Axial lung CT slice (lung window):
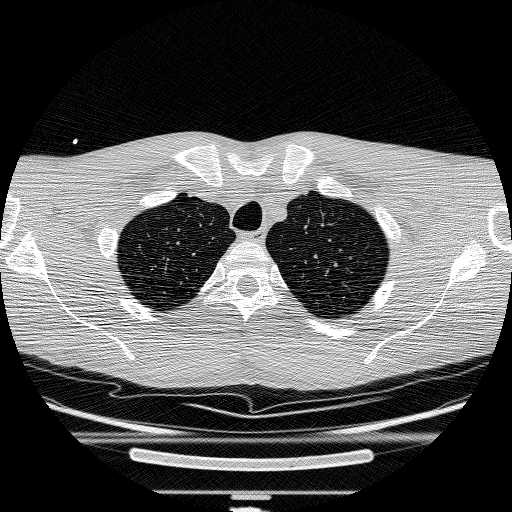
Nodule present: no